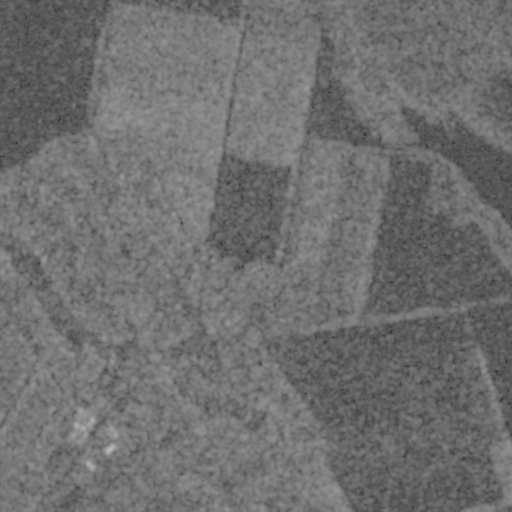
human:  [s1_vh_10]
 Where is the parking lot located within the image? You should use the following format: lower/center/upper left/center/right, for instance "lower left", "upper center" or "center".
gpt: The parking lot is located in the lower left of the image.
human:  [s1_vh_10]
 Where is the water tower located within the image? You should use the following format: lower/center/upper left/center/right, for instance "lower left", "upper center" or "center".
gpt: The water tower is located in the lower left of the image.
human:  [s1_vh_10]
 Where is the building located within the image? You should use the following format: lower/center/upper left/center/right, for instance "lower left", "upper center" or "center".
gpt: There is no building in the image.

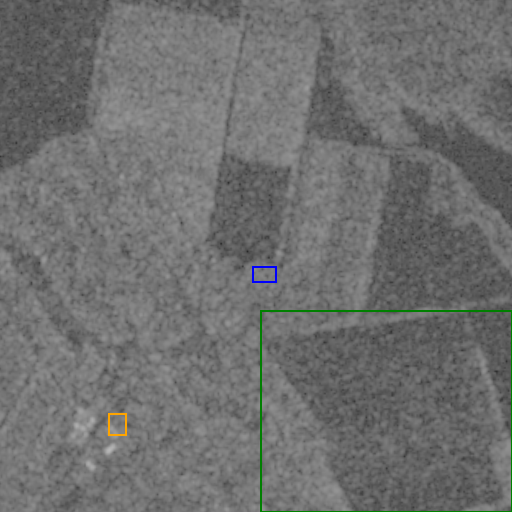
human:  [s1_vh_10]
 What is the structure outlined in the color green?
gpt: The structure outlined in green is a crop field.
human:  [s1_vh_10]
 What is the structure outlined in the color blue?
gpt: The structure outlined in blue is a landfill.
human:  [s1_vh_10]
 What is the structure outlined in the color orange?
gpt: The structure outlined in orange is a park.
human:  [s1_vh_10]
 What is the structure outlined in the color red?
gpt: There is no red outline.